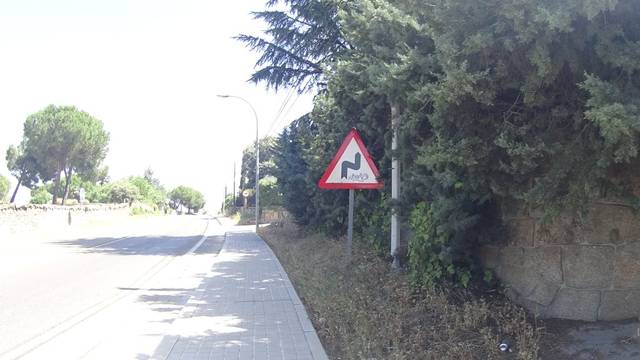
Region: Spain
Coordinates: 40.57, -4.011